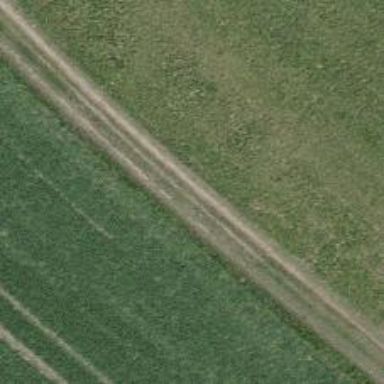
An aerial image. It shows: Dirt track with grade 5 track type.